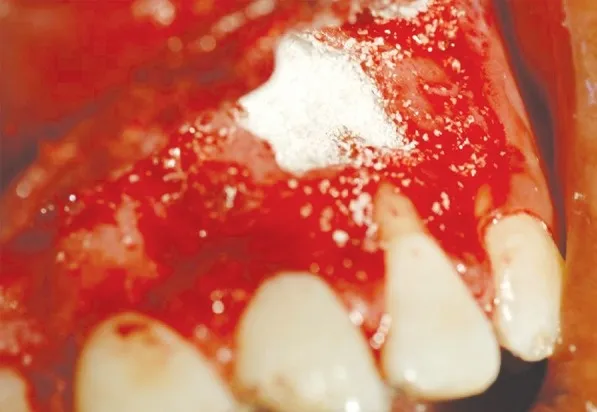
Defect with bone graft.
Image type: medical_photograph (other_medical_photograph)